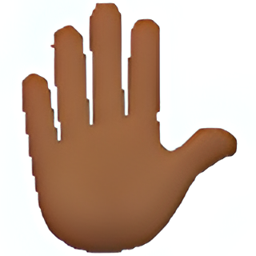
Name: raised hand
Emoji: ✋🏾
Group: People & Body
Sub-group: hand-fingers-open